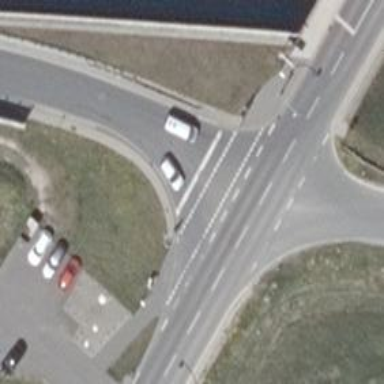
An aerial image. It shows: Crossing with traffic signals.